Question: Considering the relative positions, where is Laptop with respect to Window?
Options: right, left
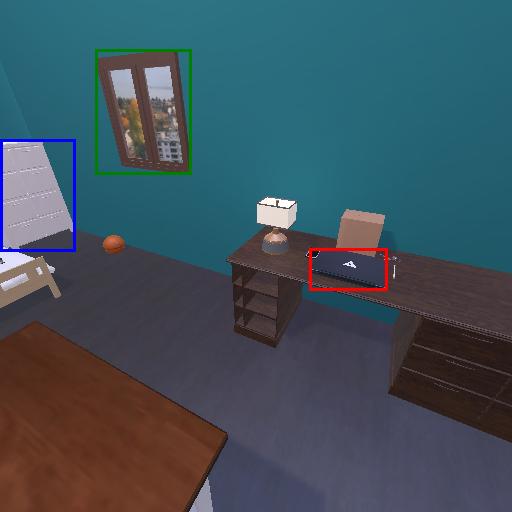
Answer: right